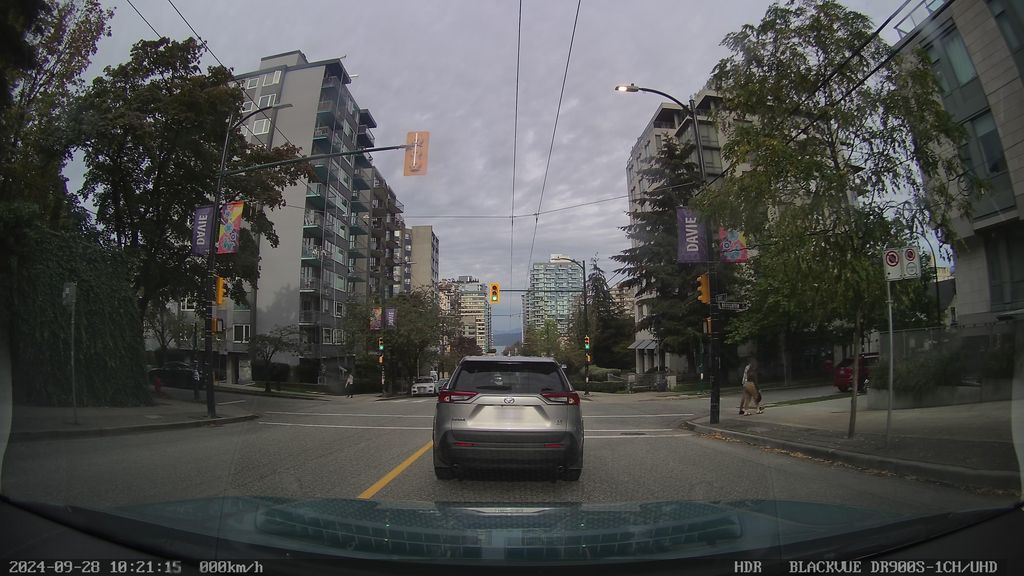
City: vancouver